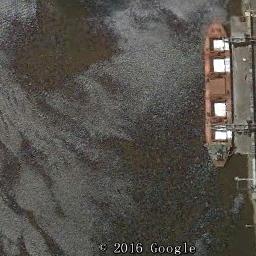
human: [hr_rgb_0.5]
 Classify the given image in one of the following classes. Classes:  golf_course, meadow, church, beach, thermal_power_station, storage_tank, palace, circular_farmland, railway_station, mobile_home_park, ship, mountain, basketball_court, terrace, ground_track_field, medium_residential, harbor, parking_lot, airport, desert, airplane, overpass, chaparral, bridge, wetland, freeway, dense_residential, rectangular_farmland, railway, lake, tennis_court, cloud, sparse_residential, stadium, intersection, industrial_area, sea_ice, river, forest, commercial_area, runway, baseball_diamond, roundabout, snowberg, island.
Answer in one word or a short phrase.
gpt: ship